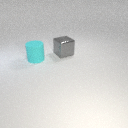
large cyan rubber cylinder to the left of large gray metal cube